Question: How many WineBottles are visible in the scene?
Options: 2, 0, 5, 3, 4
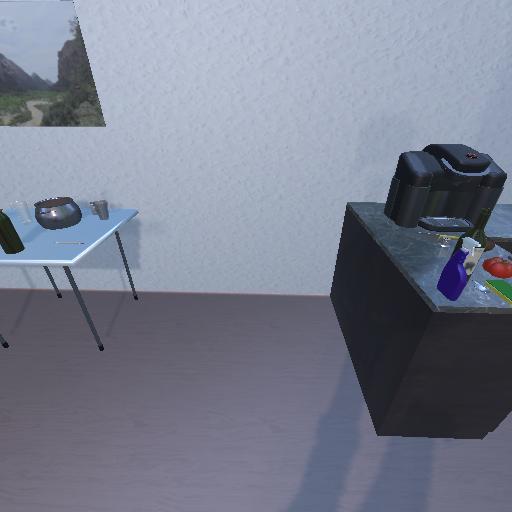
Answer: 2